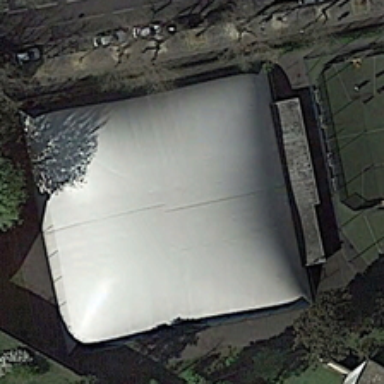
Some green trees are around a square white center building .